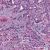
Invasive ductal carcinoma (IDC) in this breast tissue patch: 1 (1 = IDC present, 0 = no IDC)